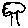
Label: tree